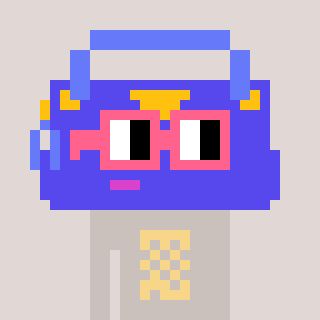
a pixel art character with square pink glasses, a bag-shaped head and a foggrey-colored body on a warm background